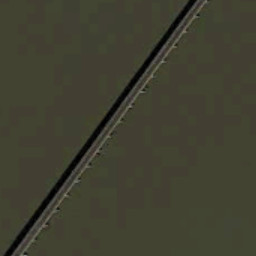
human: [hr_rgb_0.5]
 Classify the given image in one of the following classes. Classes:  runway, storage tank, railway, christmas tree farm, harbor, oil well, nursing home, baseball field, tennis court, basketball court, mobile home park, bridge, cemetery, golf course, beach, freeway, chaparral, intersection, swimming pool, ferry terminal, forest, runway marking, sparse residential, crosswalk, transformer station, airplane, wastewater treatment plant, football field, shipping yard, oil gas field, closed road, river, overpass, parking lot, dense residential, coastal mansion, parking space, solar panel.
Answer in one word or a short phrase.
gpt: bridge